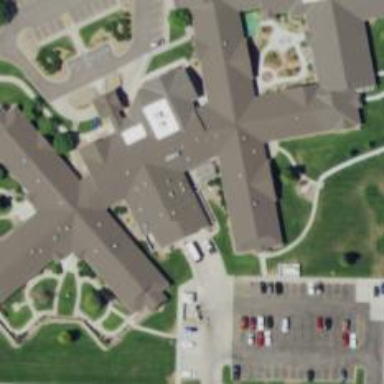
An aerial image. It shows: Nursing home.